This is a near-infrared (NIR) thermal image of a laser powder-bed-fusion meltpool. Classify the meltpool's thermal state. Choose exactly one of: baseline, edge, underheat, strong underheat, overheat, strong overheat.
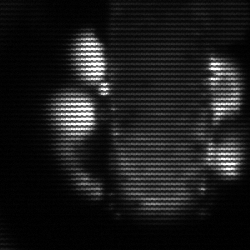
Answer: strong underheat